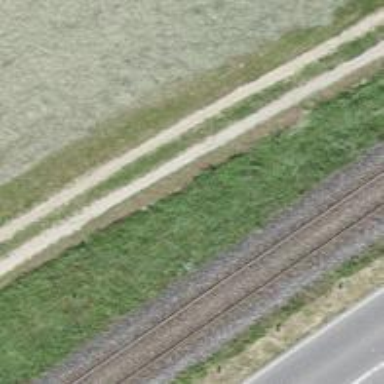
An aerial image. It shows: Track road with concrete surface.